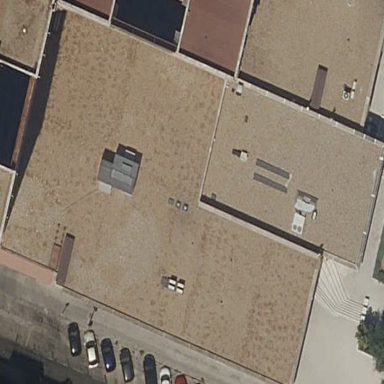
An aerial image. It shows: Supermarket building.